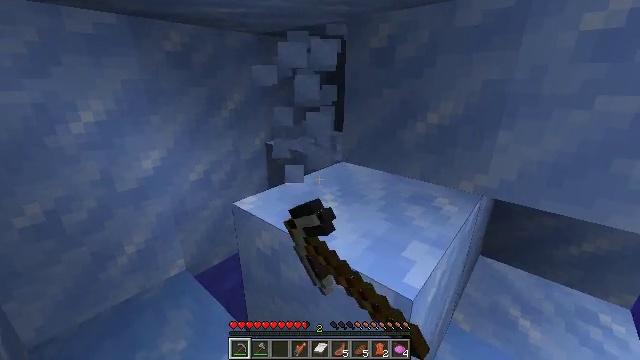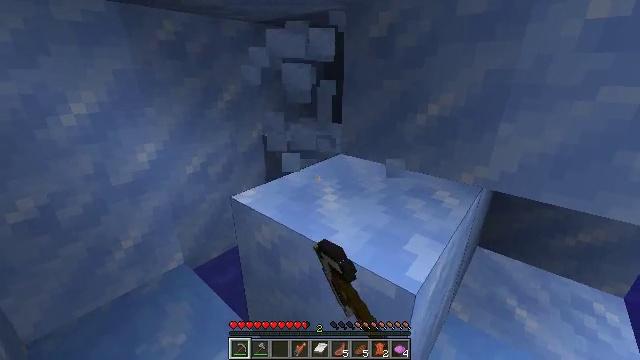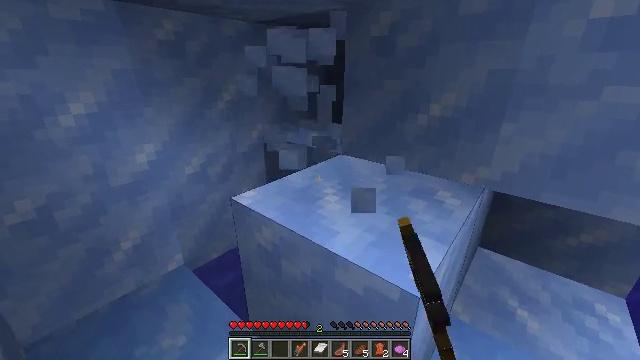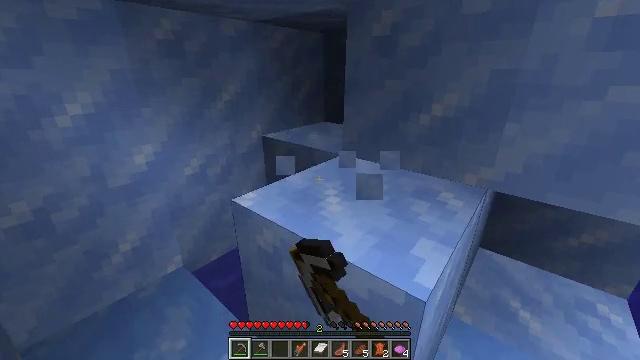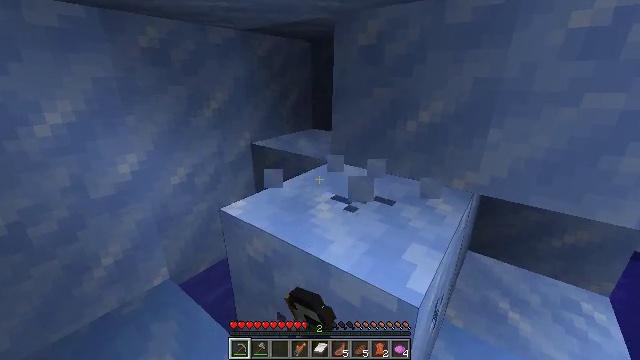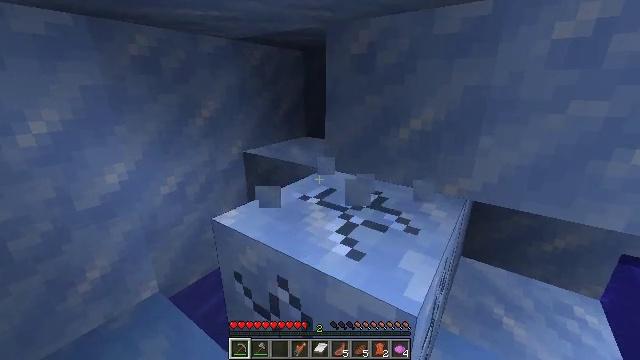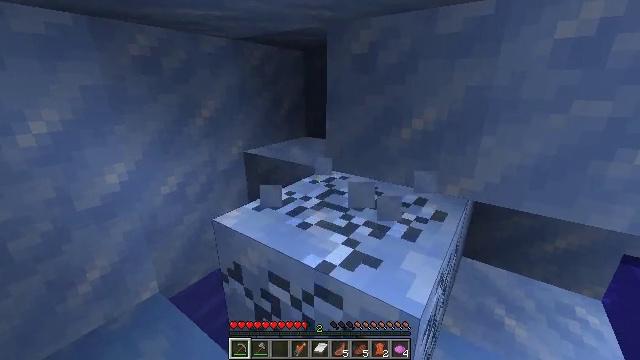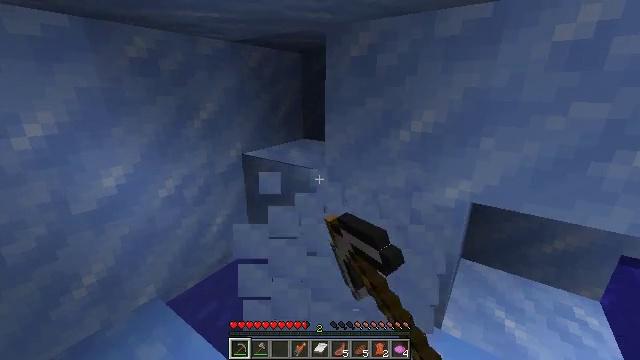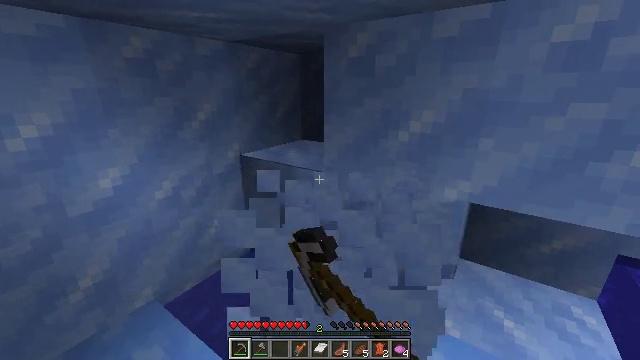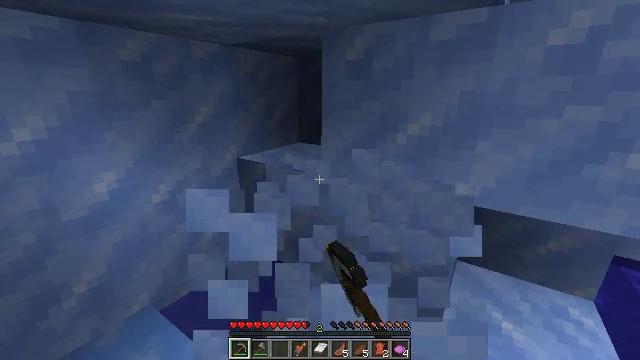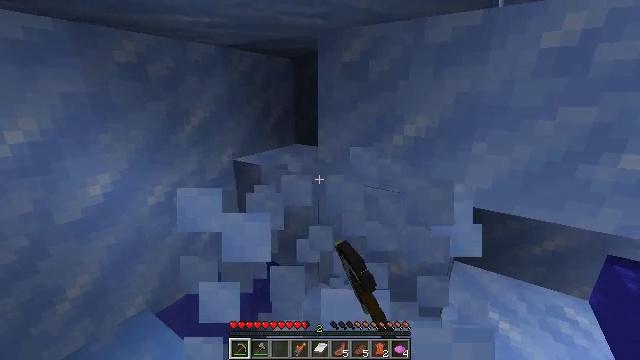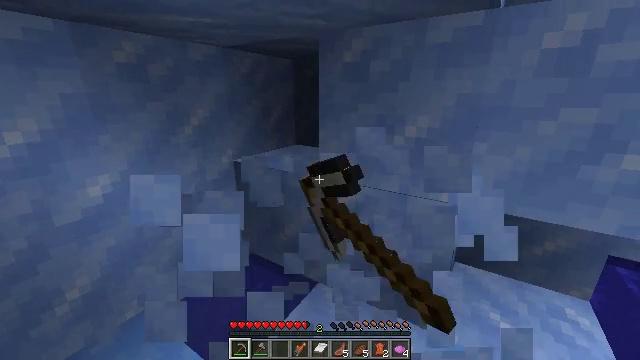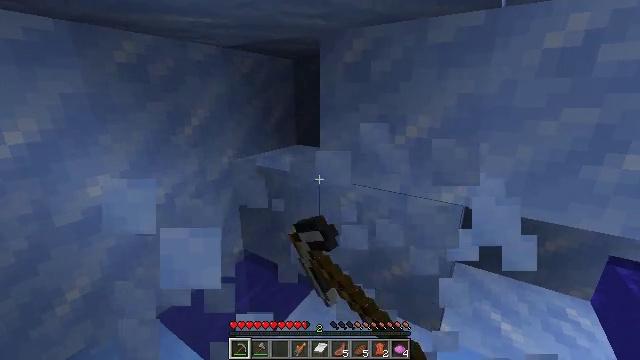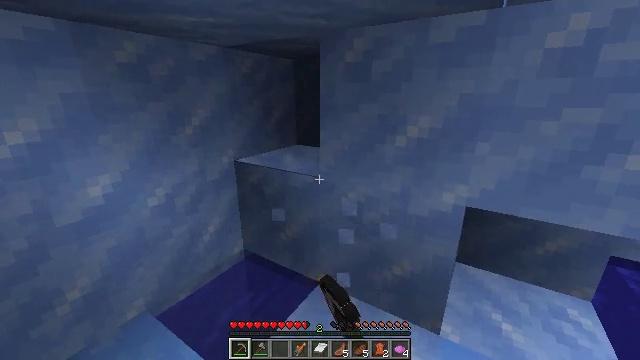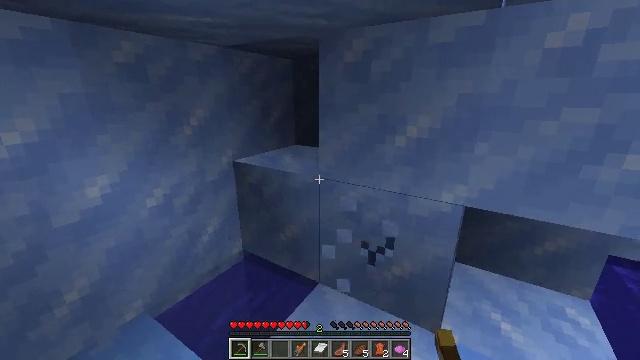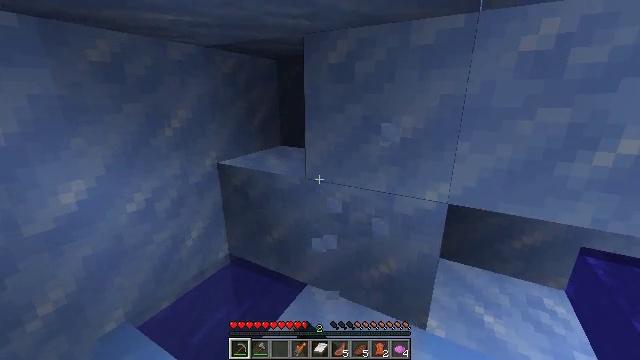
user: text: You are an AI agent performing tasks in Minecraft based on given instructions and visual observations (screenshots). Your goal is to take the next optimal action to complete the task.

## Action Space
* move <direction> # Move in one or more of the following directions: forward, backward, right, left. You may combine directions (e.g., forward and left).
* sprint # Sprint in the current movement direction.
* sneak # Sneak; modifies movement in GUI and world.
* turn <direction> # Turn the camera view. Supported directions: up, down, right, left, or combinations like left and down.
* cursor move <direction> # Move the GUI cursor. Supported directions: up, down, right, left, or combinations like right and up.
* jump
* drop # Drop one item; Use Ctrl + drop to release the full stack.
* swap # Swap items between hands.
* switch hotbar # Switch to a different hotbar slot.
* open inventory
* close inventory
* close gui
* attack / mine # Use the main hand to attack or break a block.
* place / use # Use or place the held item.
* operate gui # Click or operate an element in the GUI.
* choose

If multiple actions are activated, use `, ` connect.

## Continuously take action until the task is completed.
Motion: motion action
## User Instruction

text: Harvest packed ice from cold regions.
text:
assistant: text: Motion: turn down, attack / mine
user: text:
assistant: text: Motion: attack / mine
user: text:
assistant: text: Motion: attack / mine
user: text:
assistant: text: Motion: turn right and up, attack / mine
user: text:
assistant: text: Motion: turn right and up, attack / mine
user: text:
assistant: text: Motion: attack / mine
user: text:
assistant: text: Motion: attack / mine
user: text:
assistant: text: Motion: attack / mine
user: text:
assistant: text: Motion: attack / mine
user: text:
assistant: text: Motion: attack / mine
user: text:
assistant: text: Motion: attack / mine
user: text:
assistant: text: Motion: attack / mine
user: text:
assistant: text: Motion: attack / mine
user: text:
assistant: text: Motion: attack / mine
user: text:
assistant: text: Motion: turn right, attack / mine
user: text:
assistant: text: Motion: turn right, attack / mine
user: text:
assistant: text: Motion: attack / mine
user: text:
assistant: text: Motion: attack / mine
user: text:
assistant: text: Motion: turn right, attack / mine
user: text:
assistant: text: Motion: turn right, attack / mine
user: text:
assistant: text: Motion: attack / mine
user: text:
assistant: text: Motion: turn down, attack / mine
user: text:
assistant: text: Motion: attack / mine
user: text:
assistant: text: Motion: attack / mine
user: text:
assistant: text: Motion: attack / mine
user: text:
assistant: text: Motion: attack / mine
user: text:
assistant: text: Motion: attack / mine
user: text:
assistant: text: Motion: attack / mine
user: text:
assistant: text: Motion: turn down, attack / mine
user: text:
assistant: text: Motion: attack / mine